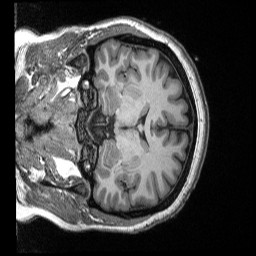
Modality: T1w
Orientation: coronal
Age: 28
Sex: female